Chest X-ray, PA view. Patient: 39 years old, sex M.
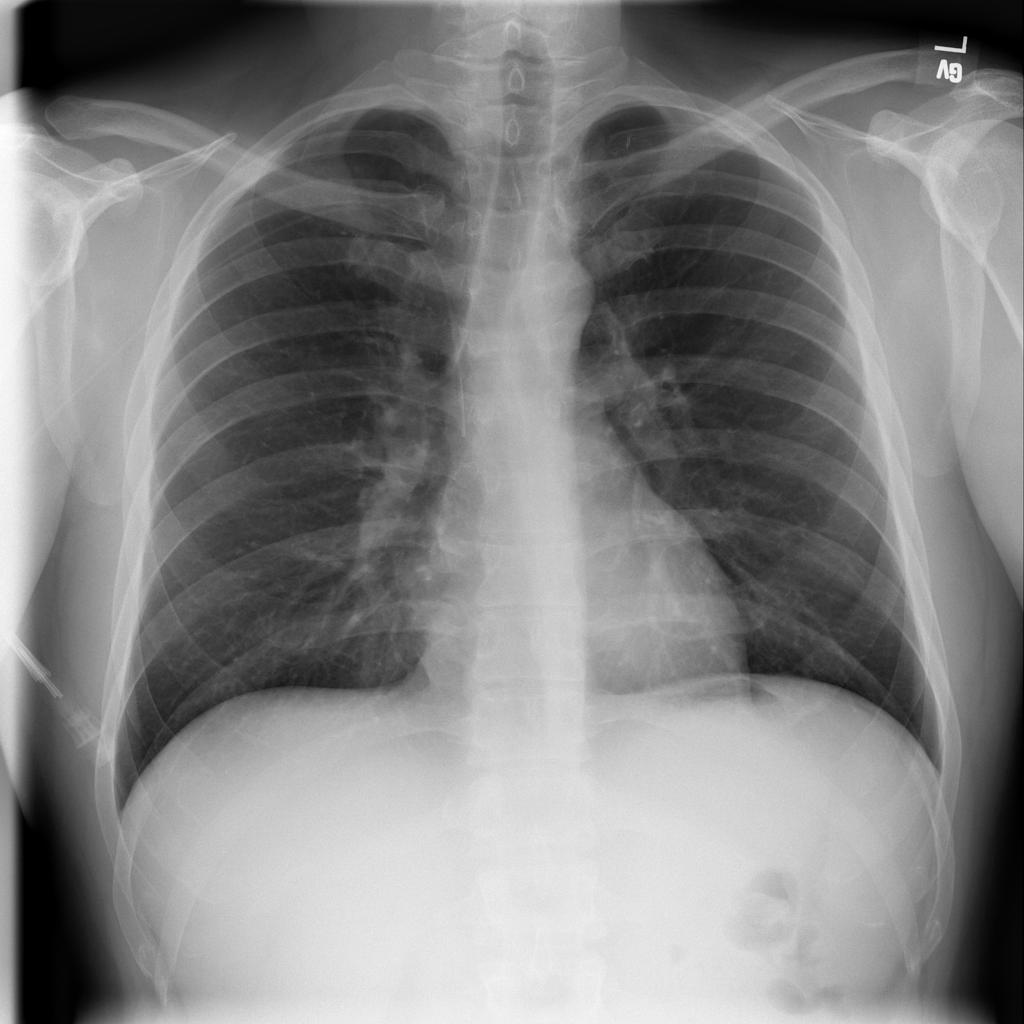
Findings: No Finding